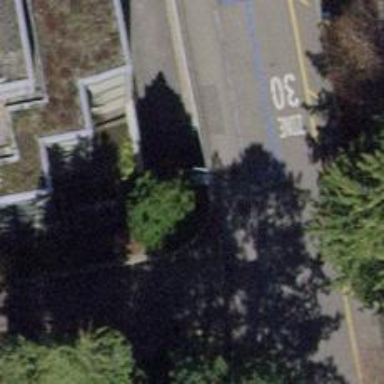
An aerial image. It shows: Parking entrance.